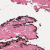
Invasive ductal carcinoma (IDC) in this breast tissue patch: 0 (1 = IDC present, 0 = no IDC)